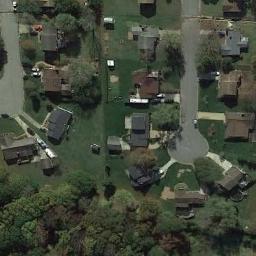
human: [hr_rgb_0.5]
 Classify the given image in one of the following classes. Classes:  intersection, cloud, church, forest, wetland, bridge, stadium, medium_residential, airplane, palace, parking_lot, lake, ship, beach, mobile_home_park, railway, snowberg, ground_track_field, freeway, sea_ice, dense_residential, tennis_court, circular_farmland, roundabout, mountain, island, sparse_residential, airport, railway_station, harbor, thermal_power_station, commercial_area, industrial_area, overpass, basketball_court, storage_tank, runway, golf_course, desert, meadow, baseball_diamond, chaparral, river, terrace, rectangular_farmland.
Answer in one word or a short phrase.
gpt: medium_residential